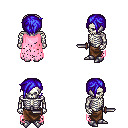
a pixel art fantasy rpg character, male body template, skeleton, pink tattered cape, robe skirt, blue pixie cut hairstyle, metal boots, dagger, four views (front, back, left, right), 2x2 character sprite sheet, small pixel art, hard edges, no anti-aliasing